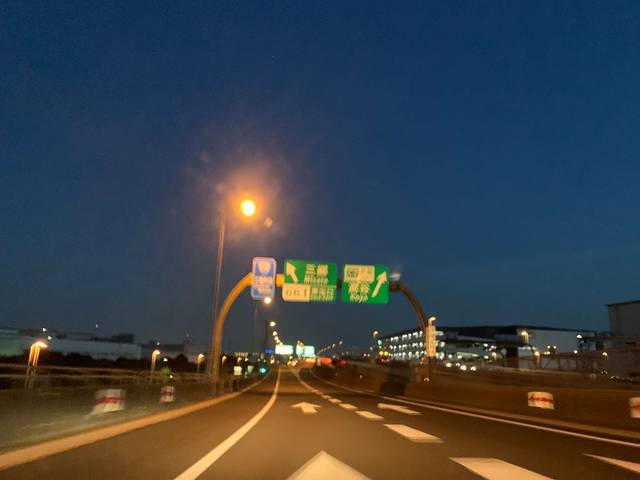
Region: Japan
Coordinates: 35.834, 139.862